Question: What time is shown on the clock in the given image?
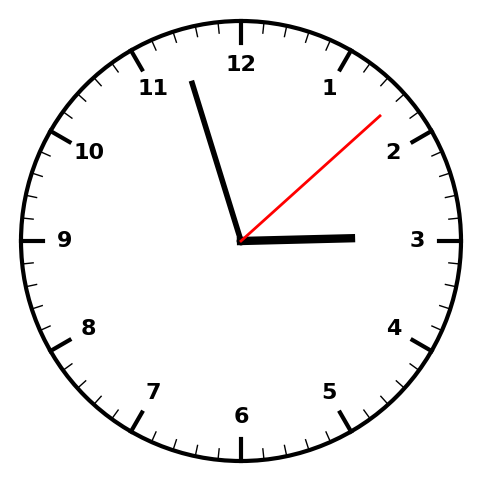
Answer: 02:57:08